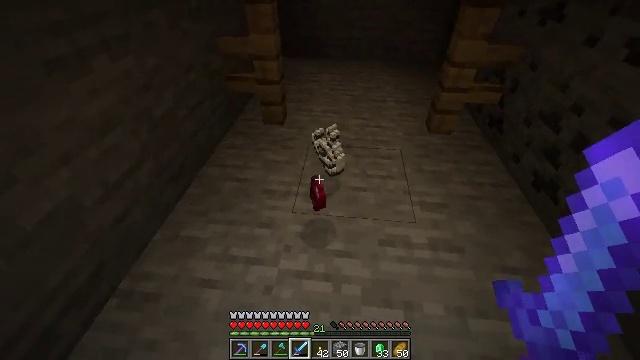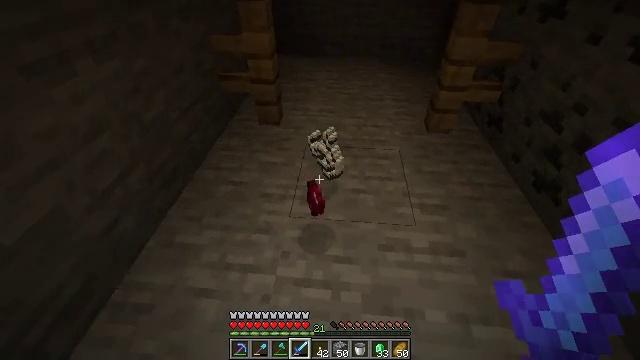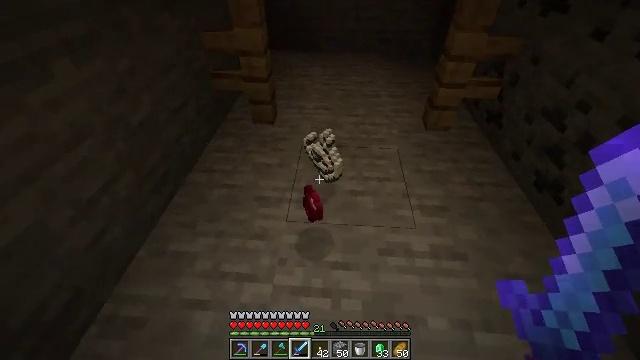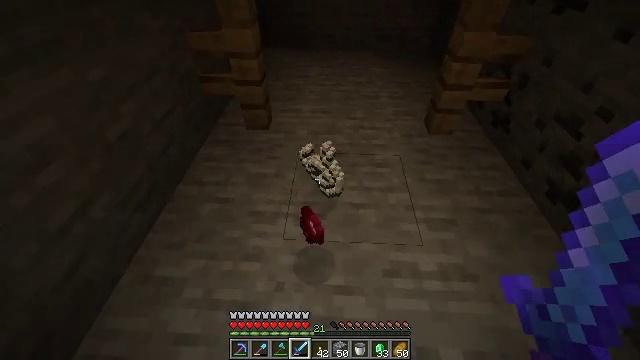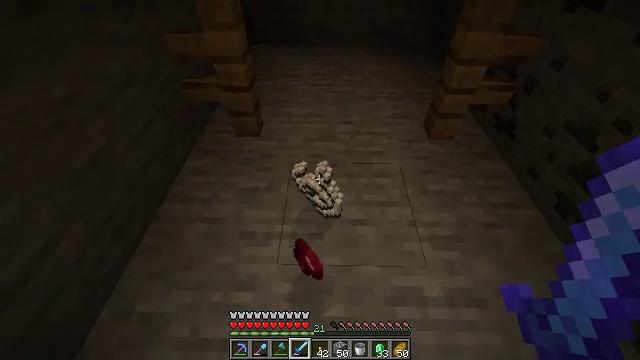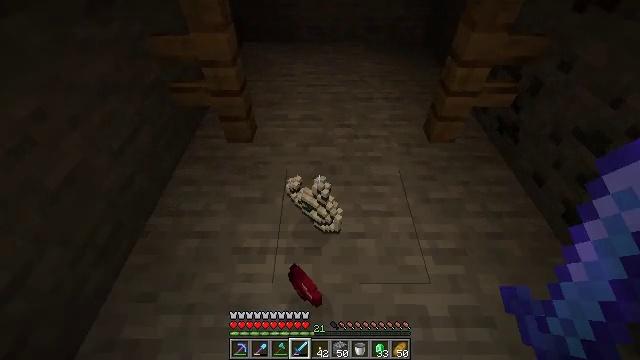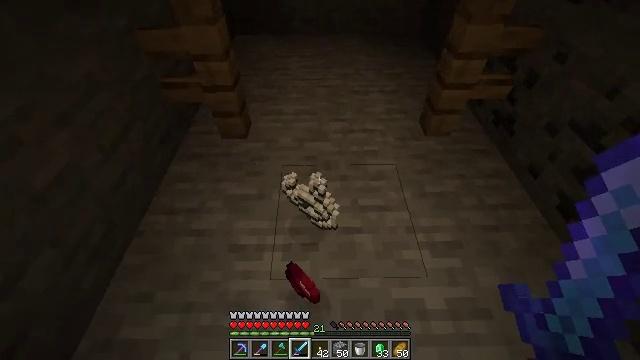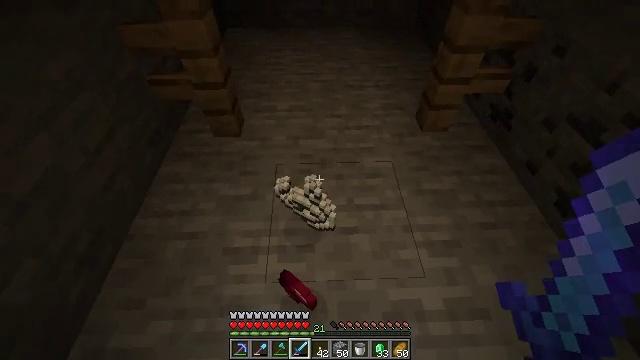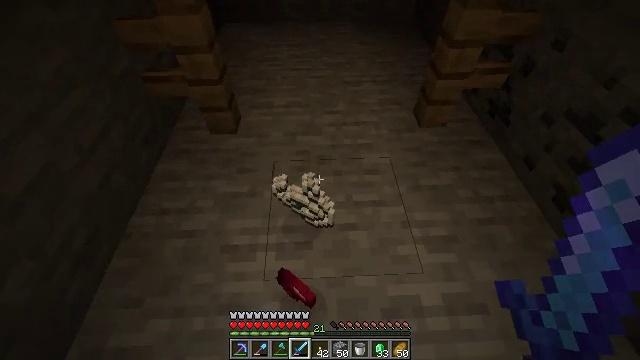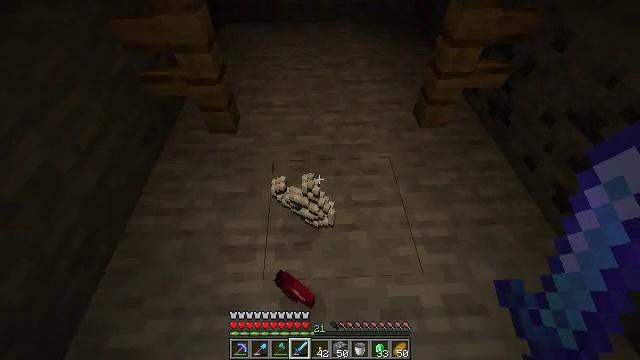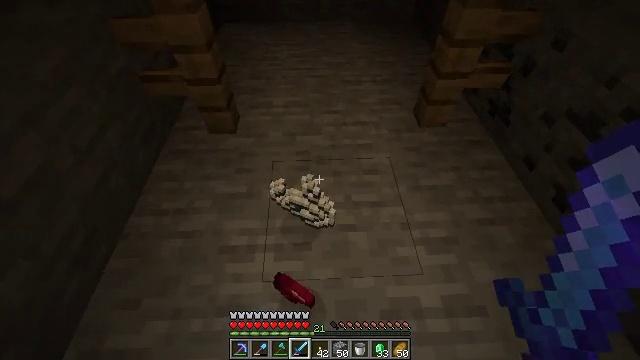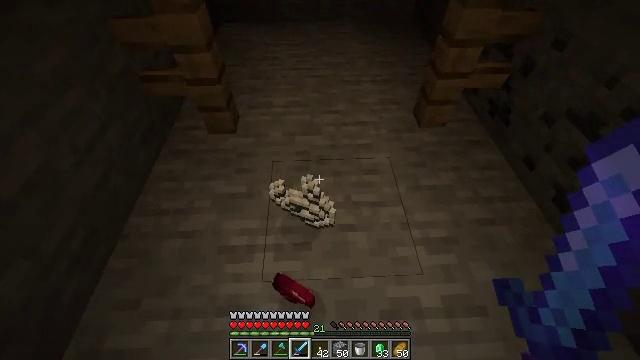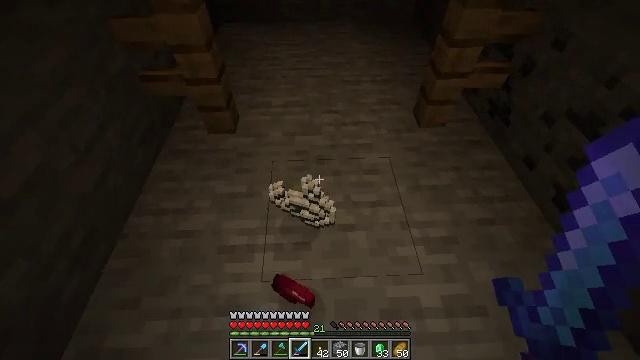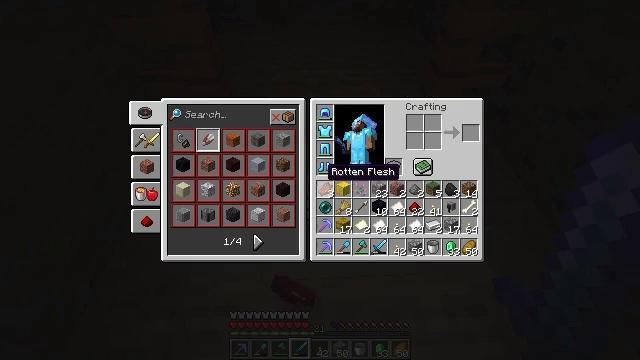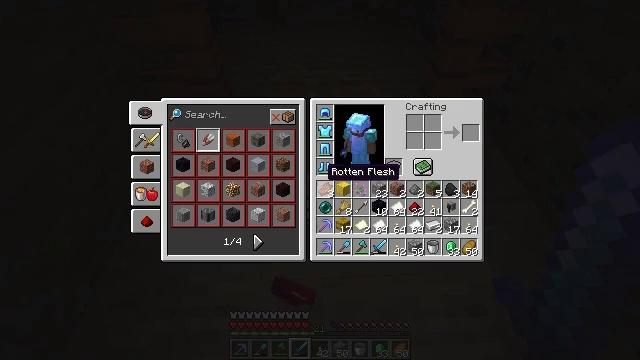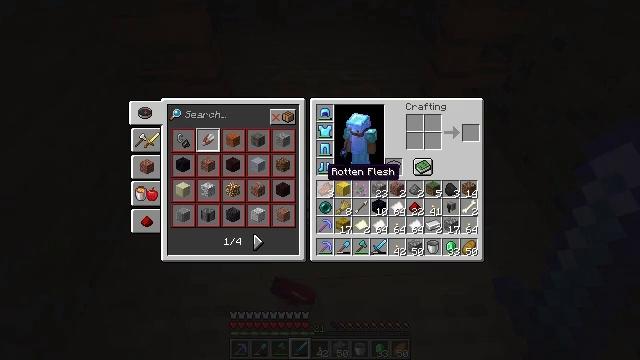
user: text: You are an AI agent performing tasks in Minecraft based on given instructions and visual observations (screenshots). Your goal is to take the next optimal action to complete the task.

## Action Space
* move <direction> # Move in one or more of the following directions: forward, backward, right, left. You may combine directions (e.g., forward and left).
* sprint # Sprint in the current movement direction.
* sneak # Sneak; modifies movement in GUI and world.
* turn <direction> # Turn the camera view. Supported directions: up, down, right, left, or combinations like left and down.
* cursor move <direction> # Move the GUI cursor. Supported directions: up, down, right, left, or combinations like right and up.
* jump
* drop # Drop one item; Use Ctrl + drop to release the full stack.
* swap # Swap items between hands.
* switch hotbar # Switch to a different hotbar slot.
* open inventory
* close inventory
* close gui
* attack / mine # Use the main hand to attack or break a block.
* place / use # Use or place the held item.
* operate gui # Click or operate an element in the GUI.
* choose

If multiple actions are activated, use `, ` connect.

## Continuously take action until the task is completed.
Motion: motion action
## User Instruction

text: Drop a grindstone.
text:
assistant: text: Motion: move forward
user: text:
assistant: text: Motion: move forward, turn right and down
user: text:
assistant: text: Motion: move forward, turn right
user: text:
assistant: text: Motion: move forward, turn right and down
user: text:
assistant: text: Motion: turn right and down
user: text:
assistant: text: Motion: turn right and down
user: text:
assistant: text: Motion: turn right and down
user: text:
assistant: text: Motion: no_op
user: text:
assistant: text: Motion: no_op
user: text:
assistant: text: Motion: no_op
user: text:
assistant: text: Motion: no_op
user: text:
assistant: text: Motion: no_op
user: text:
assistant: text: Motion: open inventory
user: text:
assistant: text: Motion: open inventory
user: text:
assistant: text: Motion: open inventory
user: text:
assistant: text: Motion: open inventory
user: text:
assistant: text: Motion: cursor move right
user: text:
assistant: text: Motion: cursor move right
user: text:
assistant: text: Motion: no_op
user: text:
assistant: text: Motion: no_op
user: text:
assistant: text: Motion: no_op
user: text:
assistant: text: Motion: no_op
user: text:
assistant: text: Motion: cursor move right
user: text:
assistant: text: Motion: cursor move right and down
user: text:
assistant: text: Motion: cursor move right and down
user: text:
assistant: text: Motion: no_op
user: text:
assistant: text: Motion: no_op
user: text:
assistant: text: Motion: no_op
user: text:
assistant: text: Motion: no_op
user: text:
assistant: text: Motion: no_op